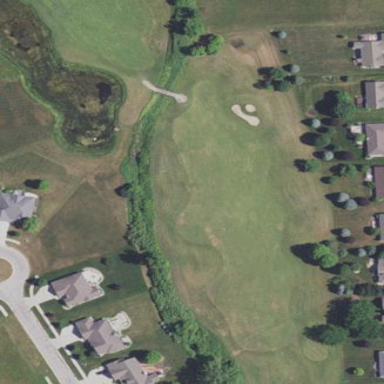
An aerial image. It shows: Scenic view of water hazard on golf course. The natural water feature adds beauty to the landscape.